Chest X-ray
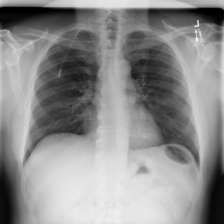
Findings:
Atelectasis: negative
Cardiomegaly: negative
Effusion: negative
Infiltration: negative
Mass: negative
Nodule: negative
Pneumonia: negative
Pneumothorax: negative
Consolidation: negative
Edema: negative
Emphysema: negative
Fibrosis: negative
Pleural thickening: negative
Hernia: negative